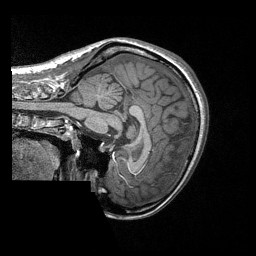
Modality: T1w
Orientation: sagittal
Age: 19
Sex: female
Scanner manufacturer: siemens
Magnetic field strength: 3 T
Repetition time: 1.64 s
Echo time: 0.00234 s